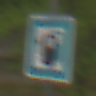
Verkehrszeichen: LadestationFuerElektrofahrzeuge
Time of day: MorningAfternoon
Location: Outdoor (Nature)
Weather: Overcast
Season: NotSpecified
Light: Natural